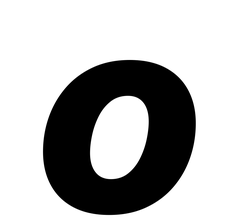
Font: Inter-Italic_ExtraBold_Italic